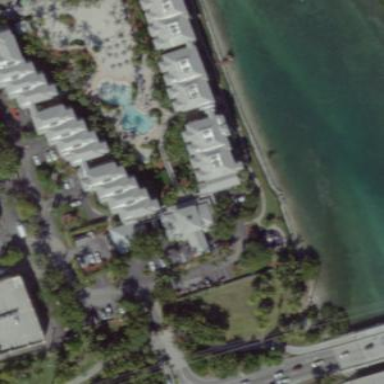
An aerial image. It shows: Hotel building.